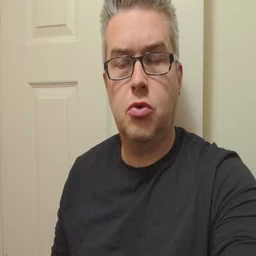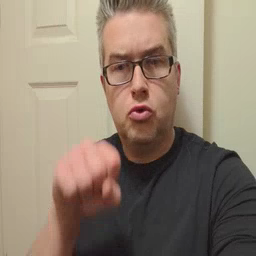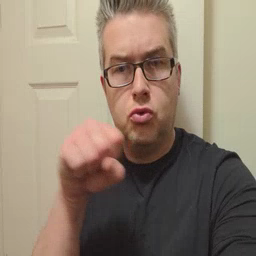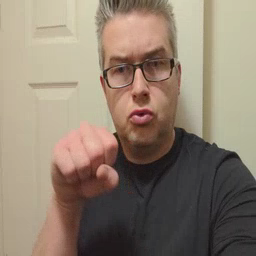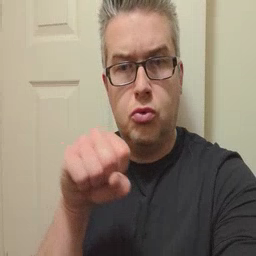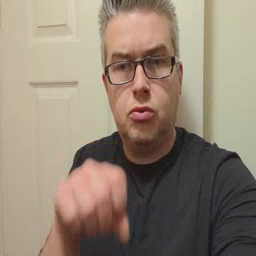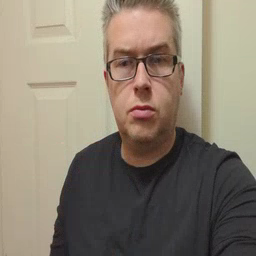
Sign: shoe